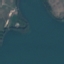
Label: SeaLake